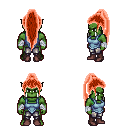
a pixel art fantasy rpg character, male body template, orc, green skin, blue vest, metal pants, red extra-long topknot hairstyle, white cloth bandages, maroon shoes, four views (front, back, left, right), 2x2 character sprite sheet, small pixel art, hard edges, no anti-aliasing